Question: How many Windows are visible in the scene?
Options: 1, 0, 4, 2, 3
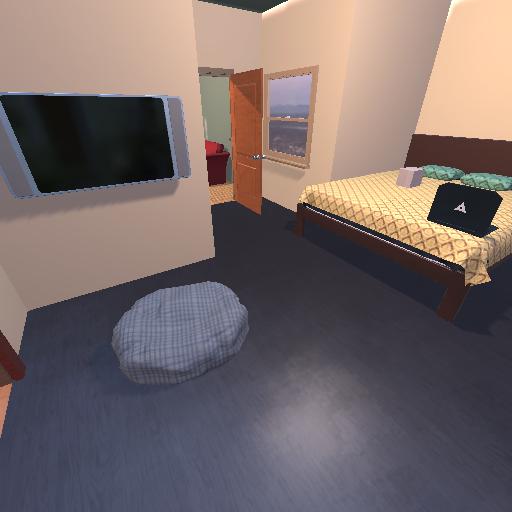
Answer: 1